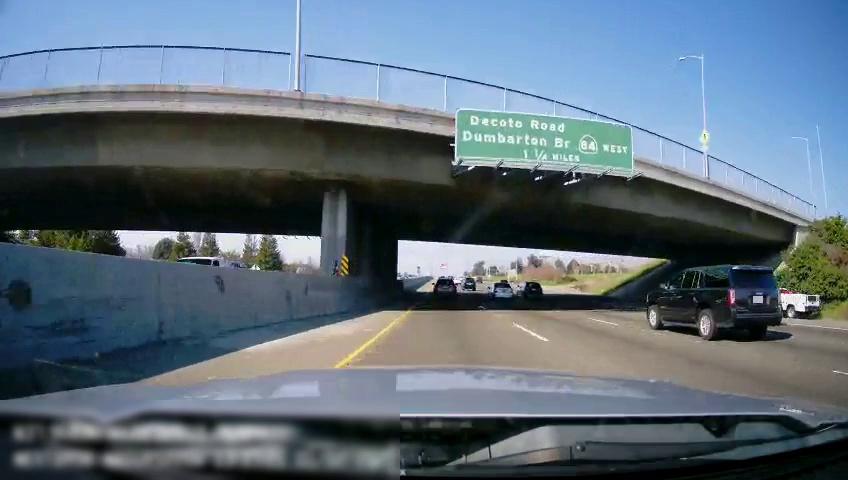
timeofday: Day
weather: Sunny
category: Drivable Space
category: Vehicles | SUV
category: Vehicles | SUV
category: Vehicles | SUV
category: Vehicles | Car
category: Vehicles | Truck
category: Vehicles | Truck
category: Vehicles | SUV
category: Lanes | Current Lane
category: Lanes | Current Lane
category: Lanes | Alternate Lane
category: Lanes | Alternate Lane
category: Traffic | Signs
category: Traffic | Signs